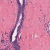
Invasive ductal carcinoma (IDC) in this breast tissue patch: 0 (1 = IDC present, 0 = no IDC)